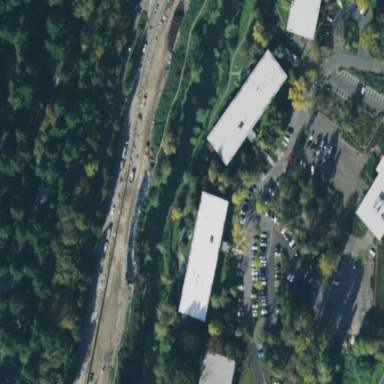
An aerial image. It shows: Parking area with surface.